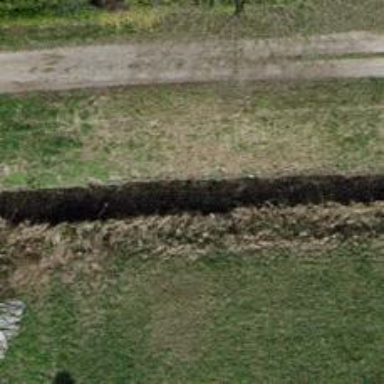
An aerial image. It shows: Ditch serving as waterway.